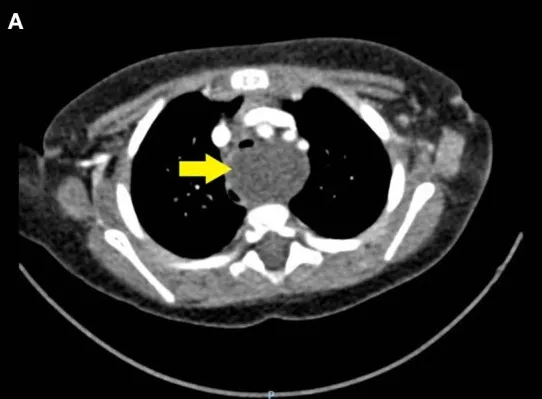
(A,B) Contrast-enhanced chest CT scan. A thin-walled round mass (antero-posterior to lateral diameter, size 30 x 25 x 40 mm) can be seen at the level of the first five dorsal vertebral somas (from D1 to D5). The mass (yellow arrow) occupies the upper and middle mediastinum, displacing the esophagus posteriorly and the trachea anteriorly. In dynamic acquisitions a marked reduction in the size of the trachea to the middle third is documented. The epiaortic vessels appear to be slightly displaced anteriorly without reduction in size.
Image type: radiology (ct)